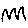
Label: zigzag